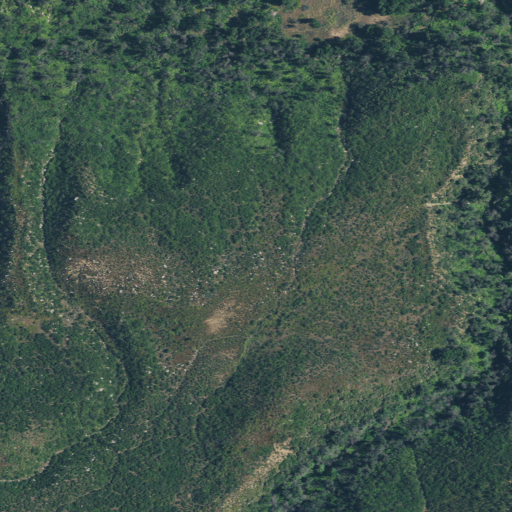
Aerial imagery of plain(s) in California named Deserpa Flat containing grassland, evergreen forest, shrub, woody wetlands, and herbaceous wetlands